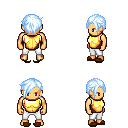
a pixel art fantasy rpg character, male body template, human, tanned skin, gold chest armor, white pants, white cyan pixie cut hairstyle, brown slippers, four views (front, back, left, right), 2x2 character sprite sheet, small pixel art, hard edges, no anti-aliasing